Question: How can I make a custom button like in the image below? I searched on Google about custom control, but this is more special, is animated...

I know that on StackOoverflow are more questions like mine, but it is not a duplicate, I want to learn more about this particular button.
It is a button for WinForms.
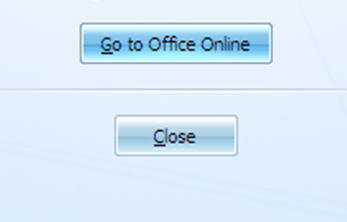
Answer: you can create these buttons with GDI+ in C#,for example look at <URL> one